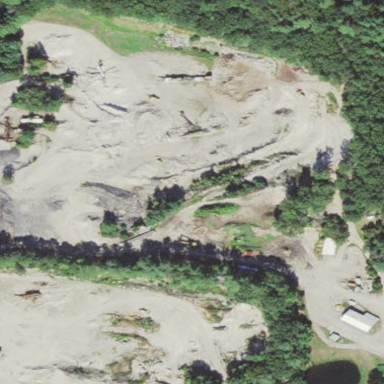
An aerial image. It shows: Quarry area.